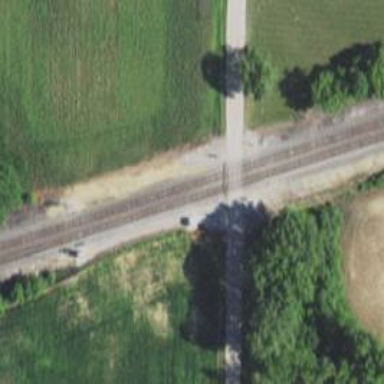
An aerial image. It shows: Railway level crossing.